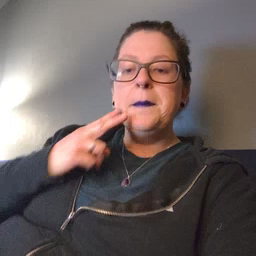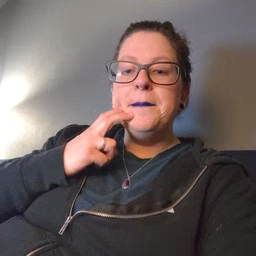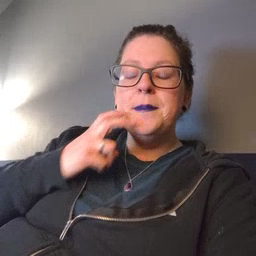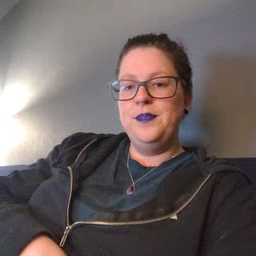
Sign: gum